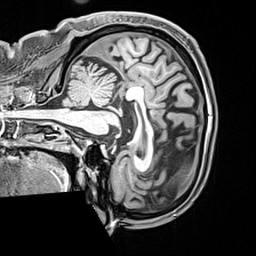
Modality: T1w
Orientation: sagittal
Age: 62
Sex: male
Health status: healthy
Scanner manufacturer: siemens
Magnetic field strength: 3 T
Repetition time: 2.4 s
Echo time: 0.00217 s